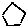
Label: hexagon